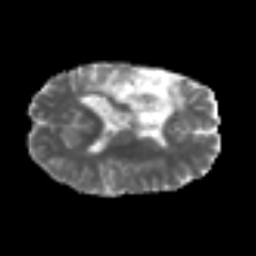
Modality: MD
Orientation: axial
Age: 47
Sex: female
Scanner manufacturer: siemens
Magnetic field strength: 3 T
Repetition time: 6.1 s
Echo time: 0.101 s